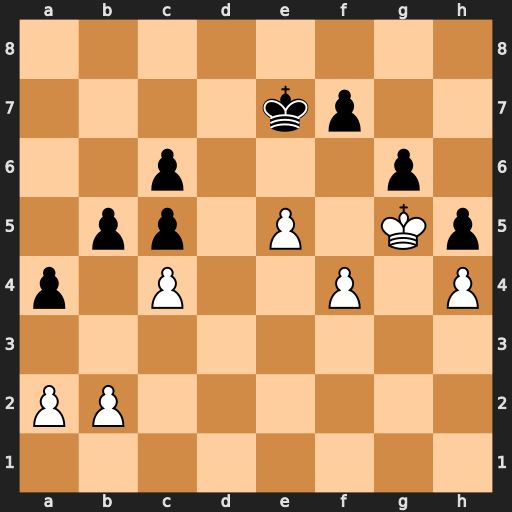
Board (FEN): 8/4kp2/2p3p1/1pp1P1Kp/p1P2P1P/8/PP6/8
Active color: w
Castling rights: -
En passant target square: -
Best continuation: f5 gxf5 Kxf5